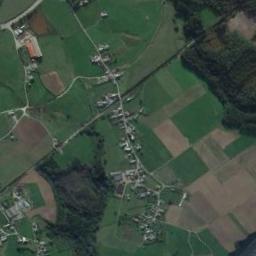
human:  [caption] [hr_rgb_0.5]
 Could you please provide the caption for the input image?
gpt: Some rectangular farmlands and two forests are on the ground and a residential area is surrounded by these farmlands .

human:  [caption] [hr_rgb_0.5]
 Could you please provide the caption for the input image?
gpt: Many green and brown mixed-sized rectangular farmlands with buildings in the fields .

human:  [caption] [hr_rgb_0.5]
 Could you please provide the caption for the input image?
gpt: There are many trees beside the rectangular farmlands .

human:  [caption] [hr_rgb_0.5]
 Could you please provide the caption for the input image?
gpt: The rectangular farmland is next to some trees .

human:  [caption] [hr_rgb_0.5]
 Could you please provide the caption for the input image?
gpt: There are some buildings and rectangular farmlands .